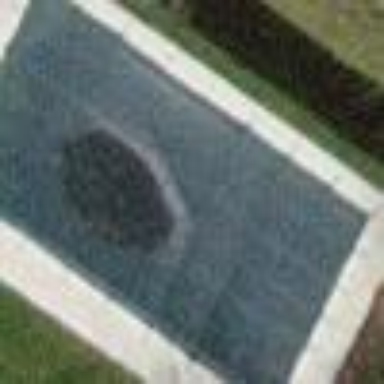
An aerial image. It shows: Outdoor swimming pool in leisure land.